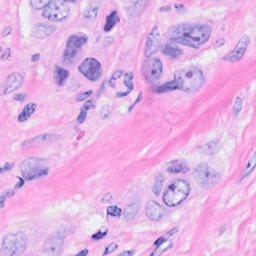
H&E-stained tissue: Breast